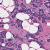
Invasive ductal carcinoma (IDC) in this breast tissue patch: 1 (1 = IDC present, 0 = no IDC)